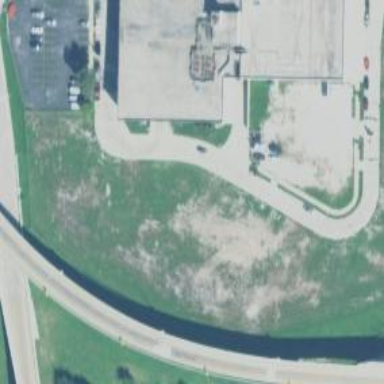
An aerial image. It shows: Unclassified road with separate sidewalk.